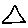
Label: triangle